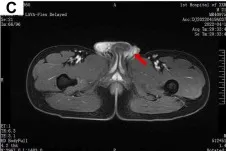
Comparison of abdominal magnetic resonance imaging. Before.
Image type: radiology (mri)